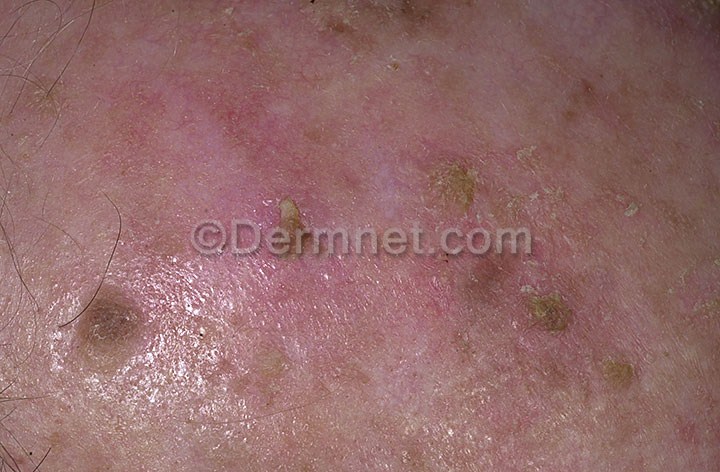
Disease: Actinic Keratosis Basal Cell Carcinoma and other Malignant Lesions